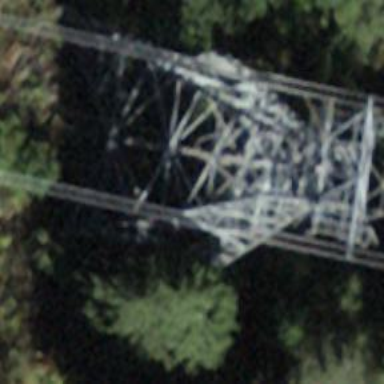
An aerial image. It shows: Pylon used for aerialway.